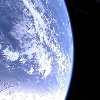
Label: cloud